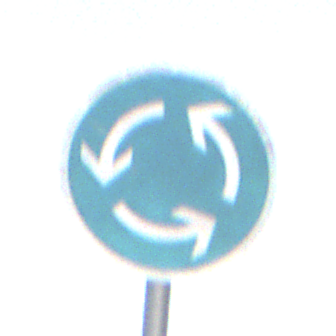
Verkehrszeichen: Kreisverkehr
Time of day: SunriseSunset
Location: Outdoor (Nature)
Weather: PartlyCloudy
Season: NotSpecified
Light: Natural